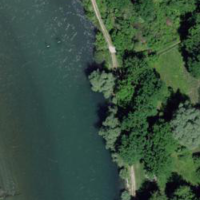
EUNIS habitat code: 15
Species observed at this site:
Lissotriton vulgaris
Hyla arborea
Ichthyosaura alpestris
Prunus padus
Triturus cristatus